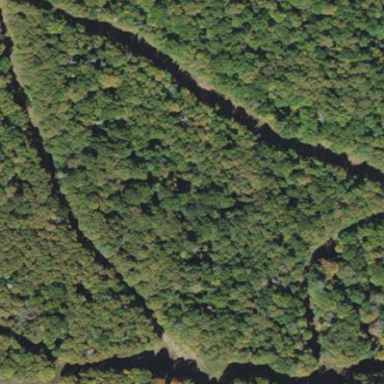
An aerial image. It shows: Lush woodland area covered with trees.